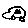
Label: car